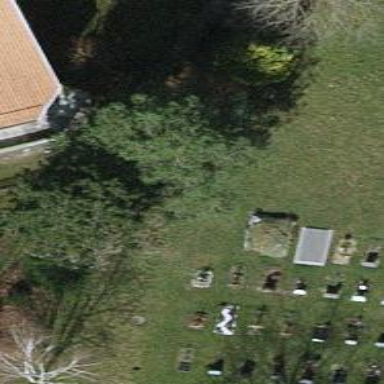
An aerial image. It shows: Cemetery with evergreen needle-leaved trees.